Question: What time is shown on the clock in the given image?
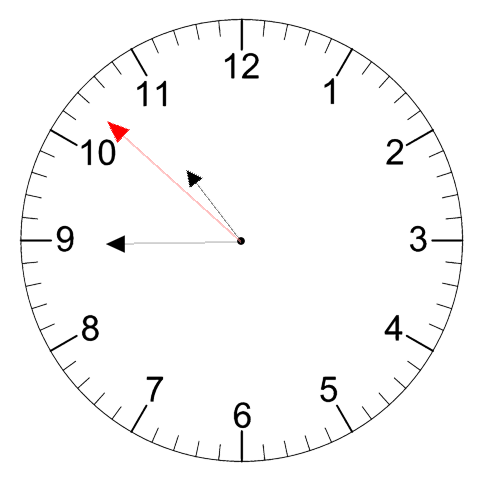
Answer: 10:44:52